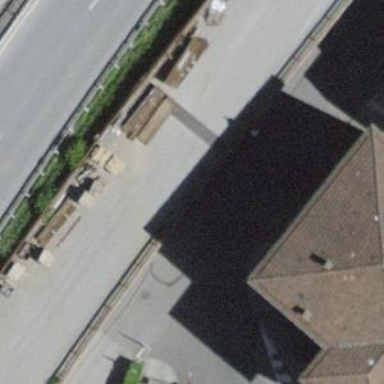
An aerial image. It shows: Retaining wall.